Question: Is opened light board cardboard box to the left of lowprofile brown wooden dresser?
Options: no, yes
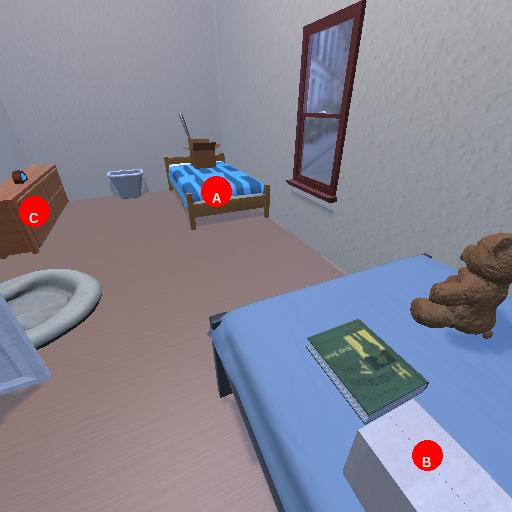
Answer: no